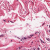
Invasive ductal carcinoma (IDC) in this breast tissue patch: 0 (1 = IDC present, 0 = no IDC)